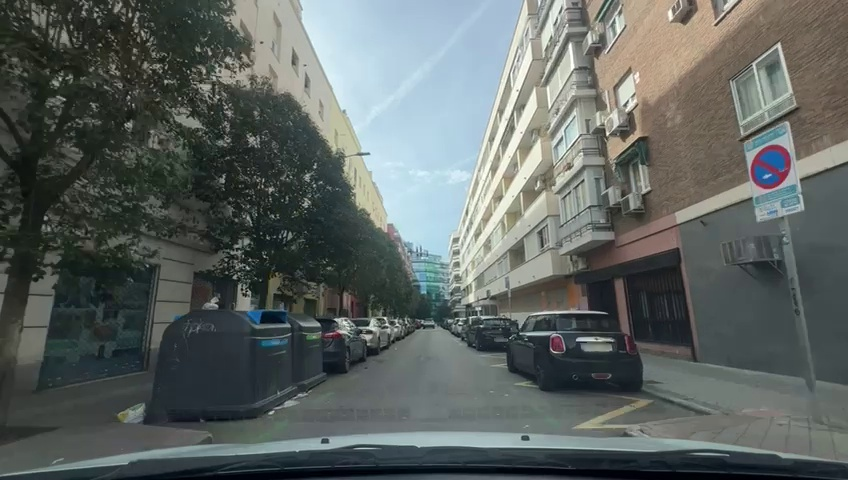
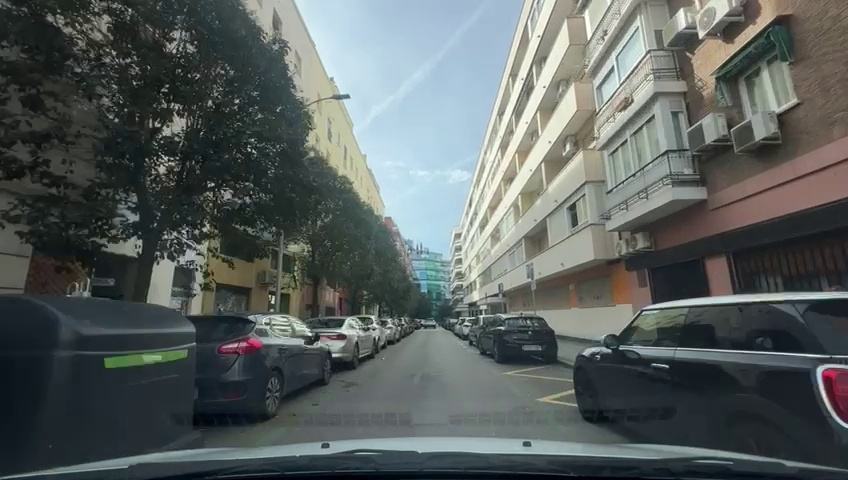
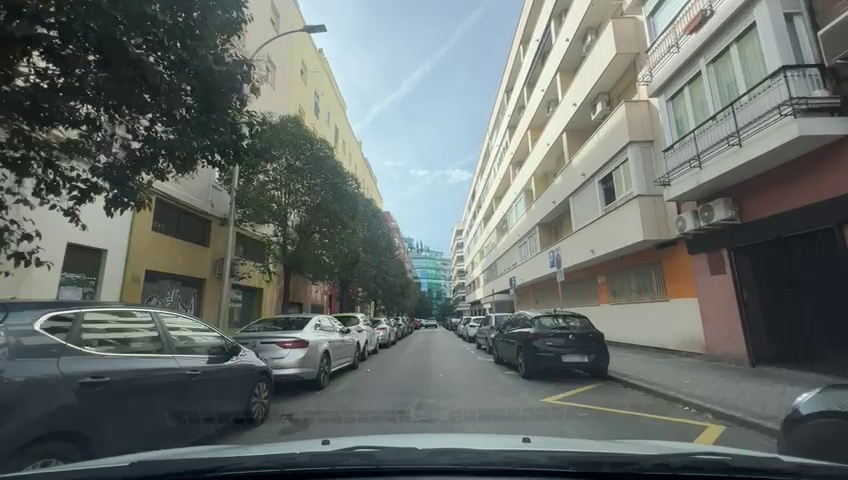
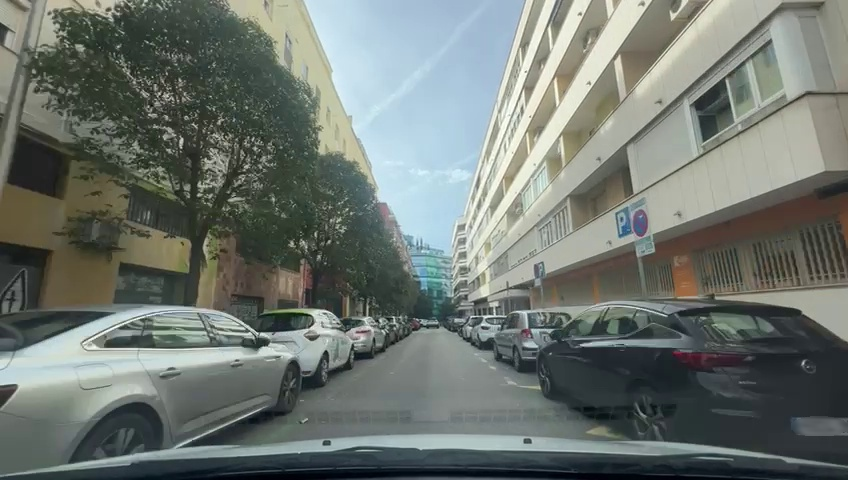
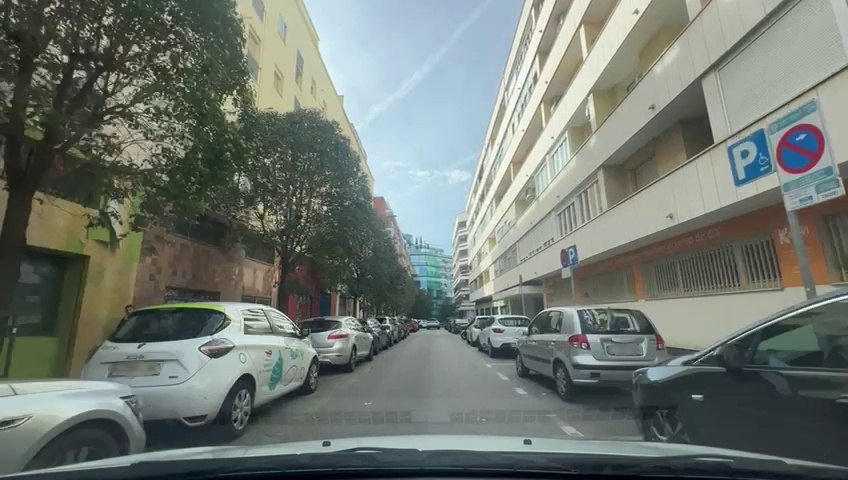
Situation: Lateral parked car
Question: Are vehicles present on the right side of the ego lane?
Answer: Yes
Reasoning: Ego travels along a single-lane urban street with cars parked on both sides. On the left in parallel and on the right in parallel as well.

Situation: Lateral parked car
Question: Are vehicles parked parallel or perpendicular to the roadway near the ego lane?
Answer: Yes
Reasoning: Ego travels along a single-lane urban street with cars parked on both sides. On the left in parallel and on the right in parallel as well.

Situation: Lateral parked car
Question: Does the environment indicate an urban road where curbside parking is permitted?
Answer: Yes
Reasoning: Ego travels along a single-lane urban street with cars parked on both sides. On the left in parallel and on the right in parallel as well.

Situation: Lateral parked car
Question: Is the ego vehicle traveling in a middle lane with traffic lanes on both sides?
Answer: Yes
Reasoning: Ego travels along a single-lane urban street with cars parked on both sides. On the left in parallel and on the right in parallel as well.

Situation: Lateral parked car
Question: Are vehicles present on the left side of the ego lane?
Answer: Yes
Reasoning: Ego travels along a single-lane urban street with cars parked on both sides. On the left in parallel and on the right in parallel as well.